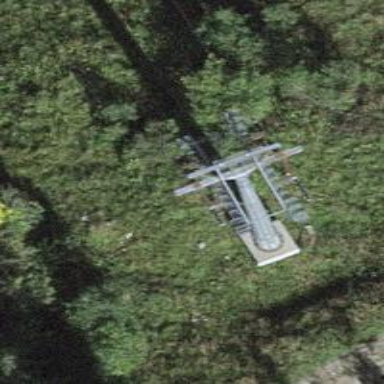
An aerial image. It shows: Pylon for aerialway.